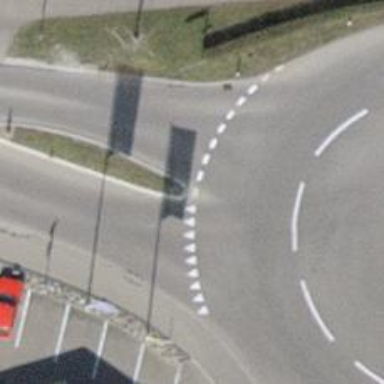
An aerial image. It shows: Road with "give way" sign.